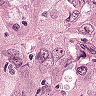
Metastatic tissue present: yes